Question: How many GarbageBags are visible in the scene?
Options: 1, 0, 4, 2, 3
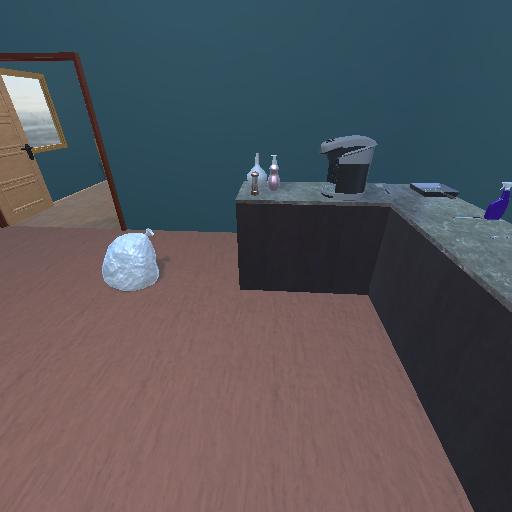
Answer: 1